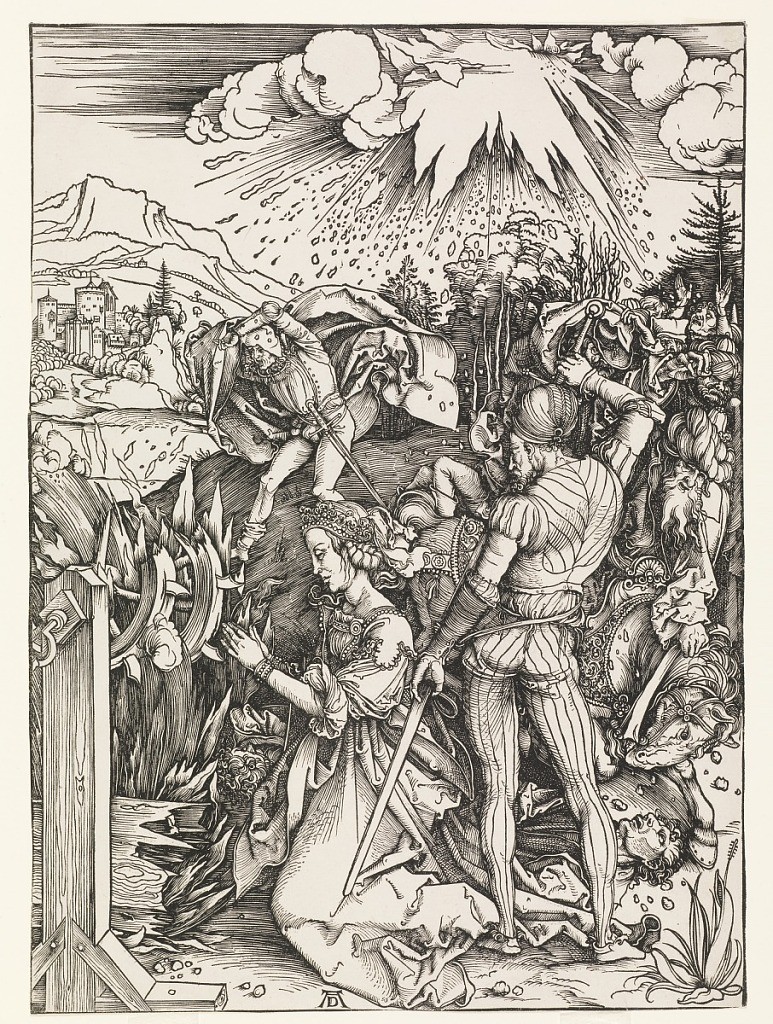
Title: The Martyrdom of St. Catherine
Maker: Albrecht Dürer, German, 1471–1528
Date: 1498–99
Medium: Woodcut on cream laid paper
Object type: Print
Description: Scene depicting the martyrdom of St. Catherine in which St. Catherine, foreground, kneels before a flaming spiked wheel, while a man behind her holds a sword. Above, the sun rains fire as people flee. In background, a landscape.